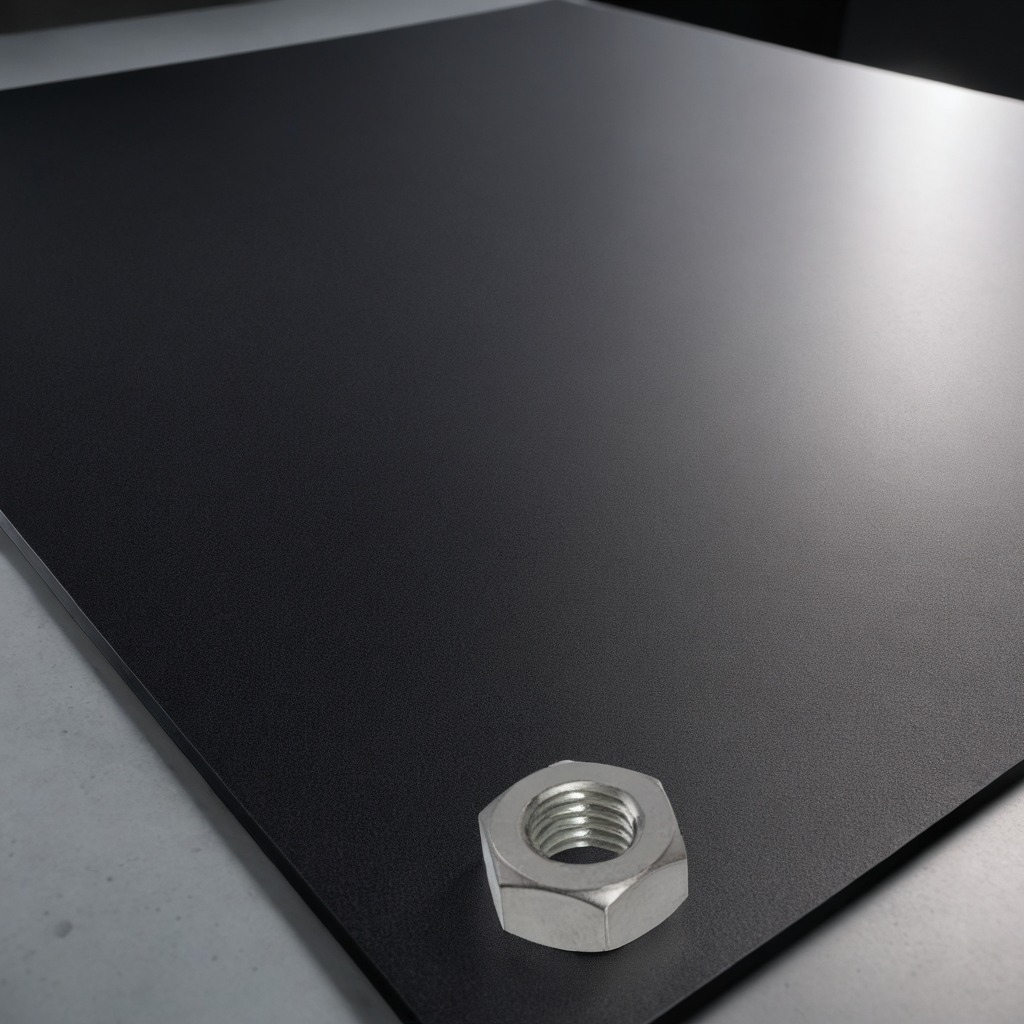
A metal nut lies on a clean granite tabletop covered with a black rubber mat inside a workshop under bright overhead lighting crisp shadows high clarity worn but beneath the mat